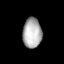
Tissue: lung
Cell type: Myeloid cells
Senescence score: 0.6096
Nuclear area (px): 558
Mean DAPI intensity: 174.283